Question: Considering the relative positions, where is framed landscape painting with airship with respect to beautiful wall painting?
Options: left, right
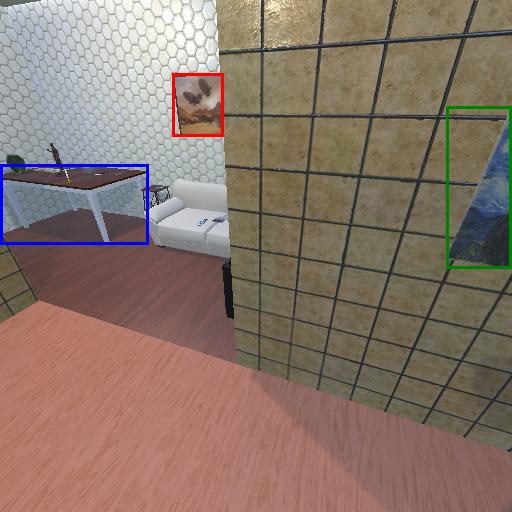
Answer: left